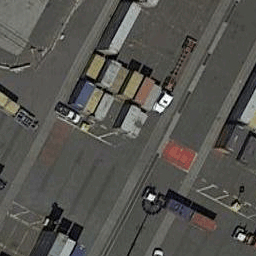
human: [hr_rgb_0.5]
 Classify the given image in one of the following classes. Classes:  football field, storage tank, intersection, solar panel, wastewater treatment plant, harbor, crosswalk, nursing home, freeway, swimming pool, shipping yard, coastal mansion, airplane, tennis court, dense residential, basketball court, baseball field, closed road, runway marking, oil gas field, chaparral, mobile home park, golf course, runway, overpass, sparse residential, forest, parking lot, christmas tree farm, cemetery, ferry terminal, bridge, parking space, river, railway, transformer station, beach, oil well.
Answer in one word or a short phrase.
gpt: shipping yard